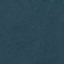
Land use / land cover: Forest